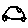
Label: car